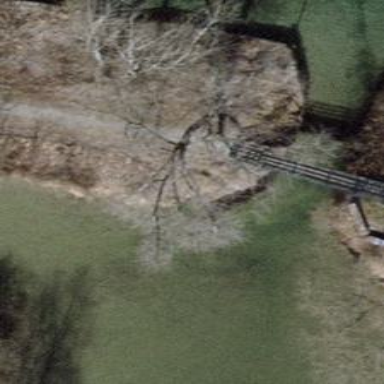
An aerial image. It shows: Bench for seating.